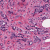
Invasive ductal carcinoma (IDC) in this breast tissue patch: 1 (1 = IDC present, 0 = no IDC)